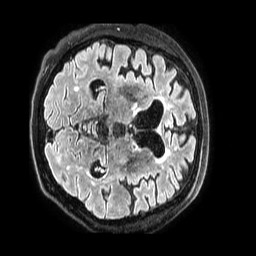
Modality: FLAIR
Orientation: axial
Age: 66
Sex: male
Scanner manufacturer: philips
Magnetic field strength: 3 T
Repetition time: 4.8 s
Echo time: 0.34 s